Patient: sex M, age 94
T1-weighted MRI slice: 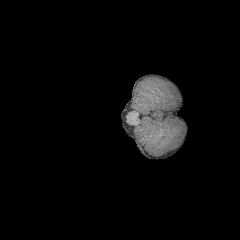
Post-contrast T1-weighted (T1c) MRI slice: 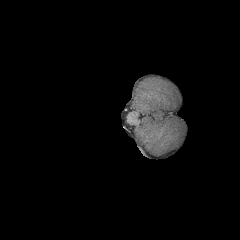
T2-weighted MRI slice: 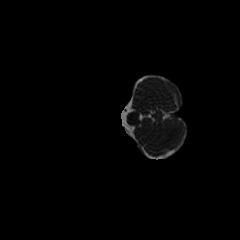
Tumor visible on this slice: no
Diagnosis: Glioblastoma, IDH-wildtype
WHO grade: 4